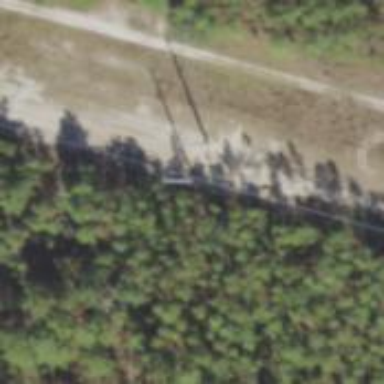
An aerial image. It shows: Power pole.